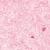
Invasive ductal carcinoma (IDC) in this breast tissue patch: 0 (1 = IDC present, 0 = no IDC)